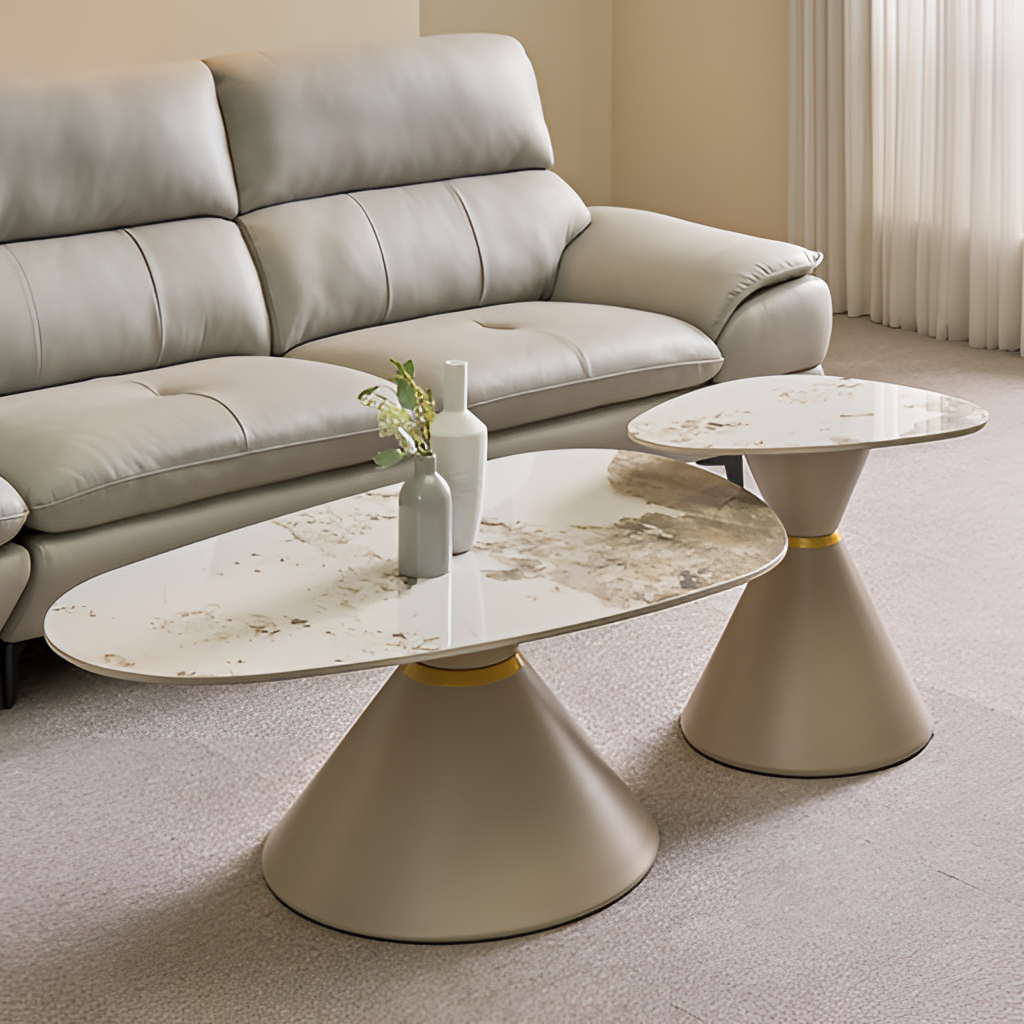
beige leather sofa, living room, contemporary, beige paint wallpaper, with solid pattern, carpet flooring, with solid pattern